Field crop: tomato
Growth stage: 1
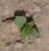
Species: solanum